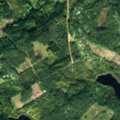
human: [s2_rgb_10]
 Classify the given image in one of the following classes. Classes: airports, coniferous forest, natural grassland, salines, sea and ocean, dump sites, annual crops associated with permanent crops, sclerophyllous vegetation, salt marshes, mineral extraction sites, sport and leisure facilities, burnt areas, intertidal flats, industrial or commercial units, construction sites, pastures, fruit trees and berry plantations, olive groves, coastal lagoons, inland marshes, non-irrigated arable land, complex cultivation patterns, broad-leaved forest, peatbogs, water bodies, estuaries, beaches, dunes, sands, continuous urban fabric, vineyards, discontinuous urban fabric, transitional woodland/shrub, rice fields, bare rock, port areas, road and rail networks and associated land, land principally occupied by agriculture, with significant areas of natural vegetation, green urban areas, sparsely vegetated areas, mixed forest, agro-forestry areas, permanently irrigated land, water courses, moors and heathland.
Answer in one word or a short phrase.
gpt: land principally occupied by agriculture, with significant areas of natural vegetation, coniferous forest, transitional woodland/shrub